Interaction volume radius: 10 \u00c5
Interaction volume height: 25 \u00c5
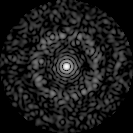
Disorder parameter: 0.8253